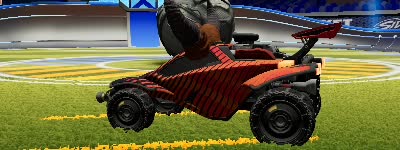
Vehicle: octane